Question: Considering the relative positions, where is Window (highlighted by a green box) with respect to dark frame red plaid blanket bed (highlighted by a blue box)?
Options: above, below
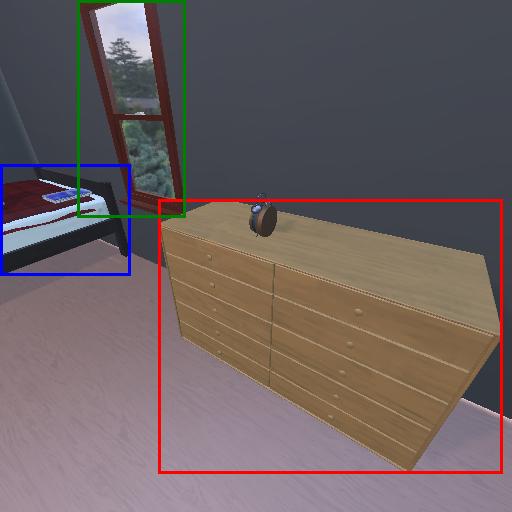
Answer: above